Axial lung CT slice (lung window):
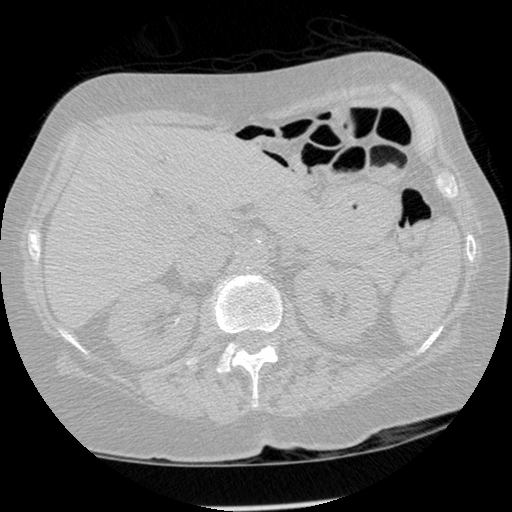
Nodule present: no